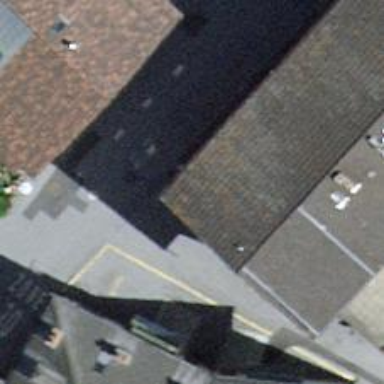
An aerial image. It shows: Restaurant.